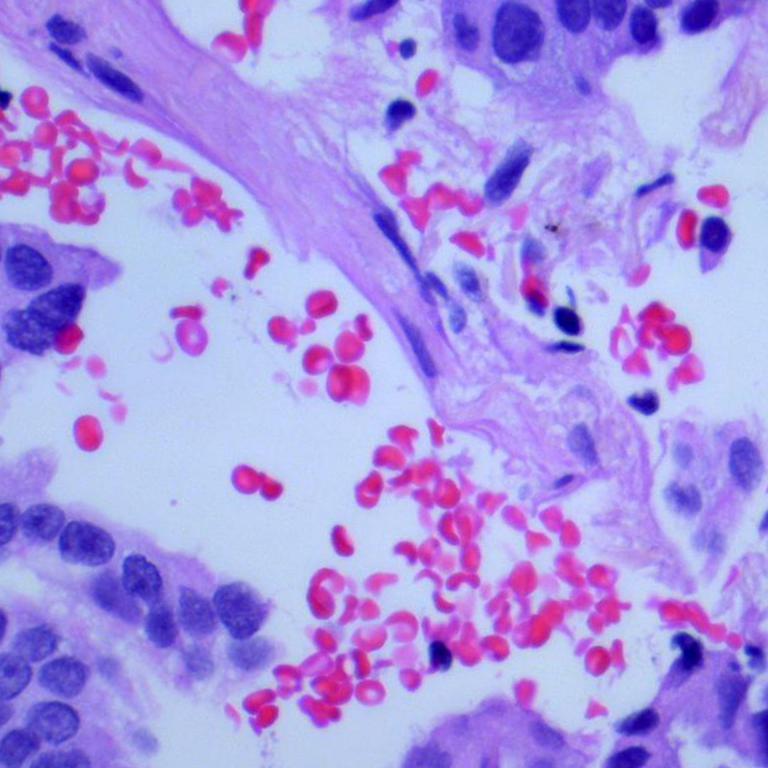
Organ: lung
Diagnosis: adenocarcinomas